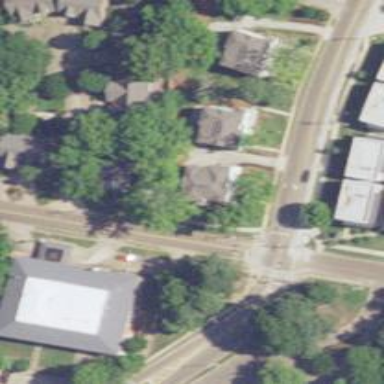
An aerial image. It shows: Residential road.